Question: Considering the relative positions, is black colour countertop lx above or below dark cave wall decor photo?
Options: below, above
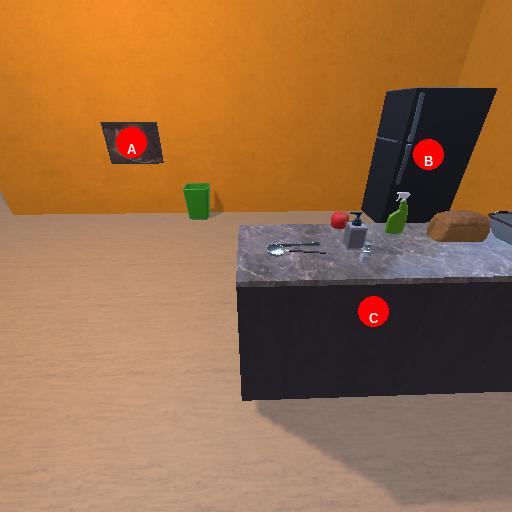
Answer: below